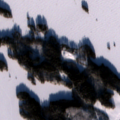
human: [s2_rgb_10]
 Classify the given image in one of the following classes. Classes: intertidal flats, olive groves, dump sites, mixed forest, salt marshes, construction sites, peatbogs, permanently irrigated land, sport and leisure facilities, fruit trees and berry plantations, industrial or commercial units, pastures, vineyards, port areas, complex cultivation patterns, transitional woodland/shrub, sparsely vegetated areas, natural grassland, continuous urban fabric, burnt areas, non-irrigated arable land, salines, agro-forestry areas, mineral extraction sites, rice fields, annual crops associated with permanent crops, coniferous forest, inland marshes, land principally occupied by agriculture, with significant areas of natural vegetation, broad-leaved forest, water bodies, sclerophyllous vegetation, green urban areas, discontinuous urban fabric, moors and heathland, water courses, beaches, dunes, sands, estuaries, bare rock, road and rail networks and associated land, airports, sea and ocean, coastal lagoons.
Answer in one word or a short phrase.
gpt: non-irrigated arable land, mixed forest, water bodies